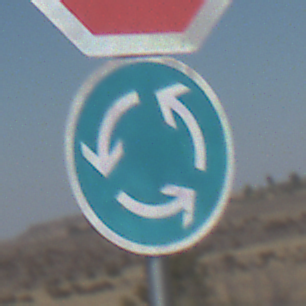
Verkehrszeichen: Kreisverkehr
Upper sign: Stop
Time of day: Midday
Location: Outdoor (Nature)
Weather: Clear
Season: NotSpecified
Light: Natural